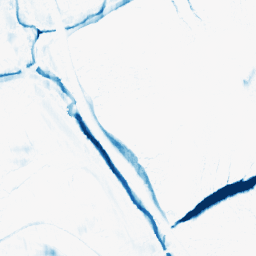
Category: morphological
Decomposition family: morphological_ellipse
Decomposition parameters: operation: closing
width: 20
height: 5
Upsampling method: regularized
Upsampling parameters: scale: 2
lambda_reg: 0.01
Upsampling scale: 2